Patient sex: M
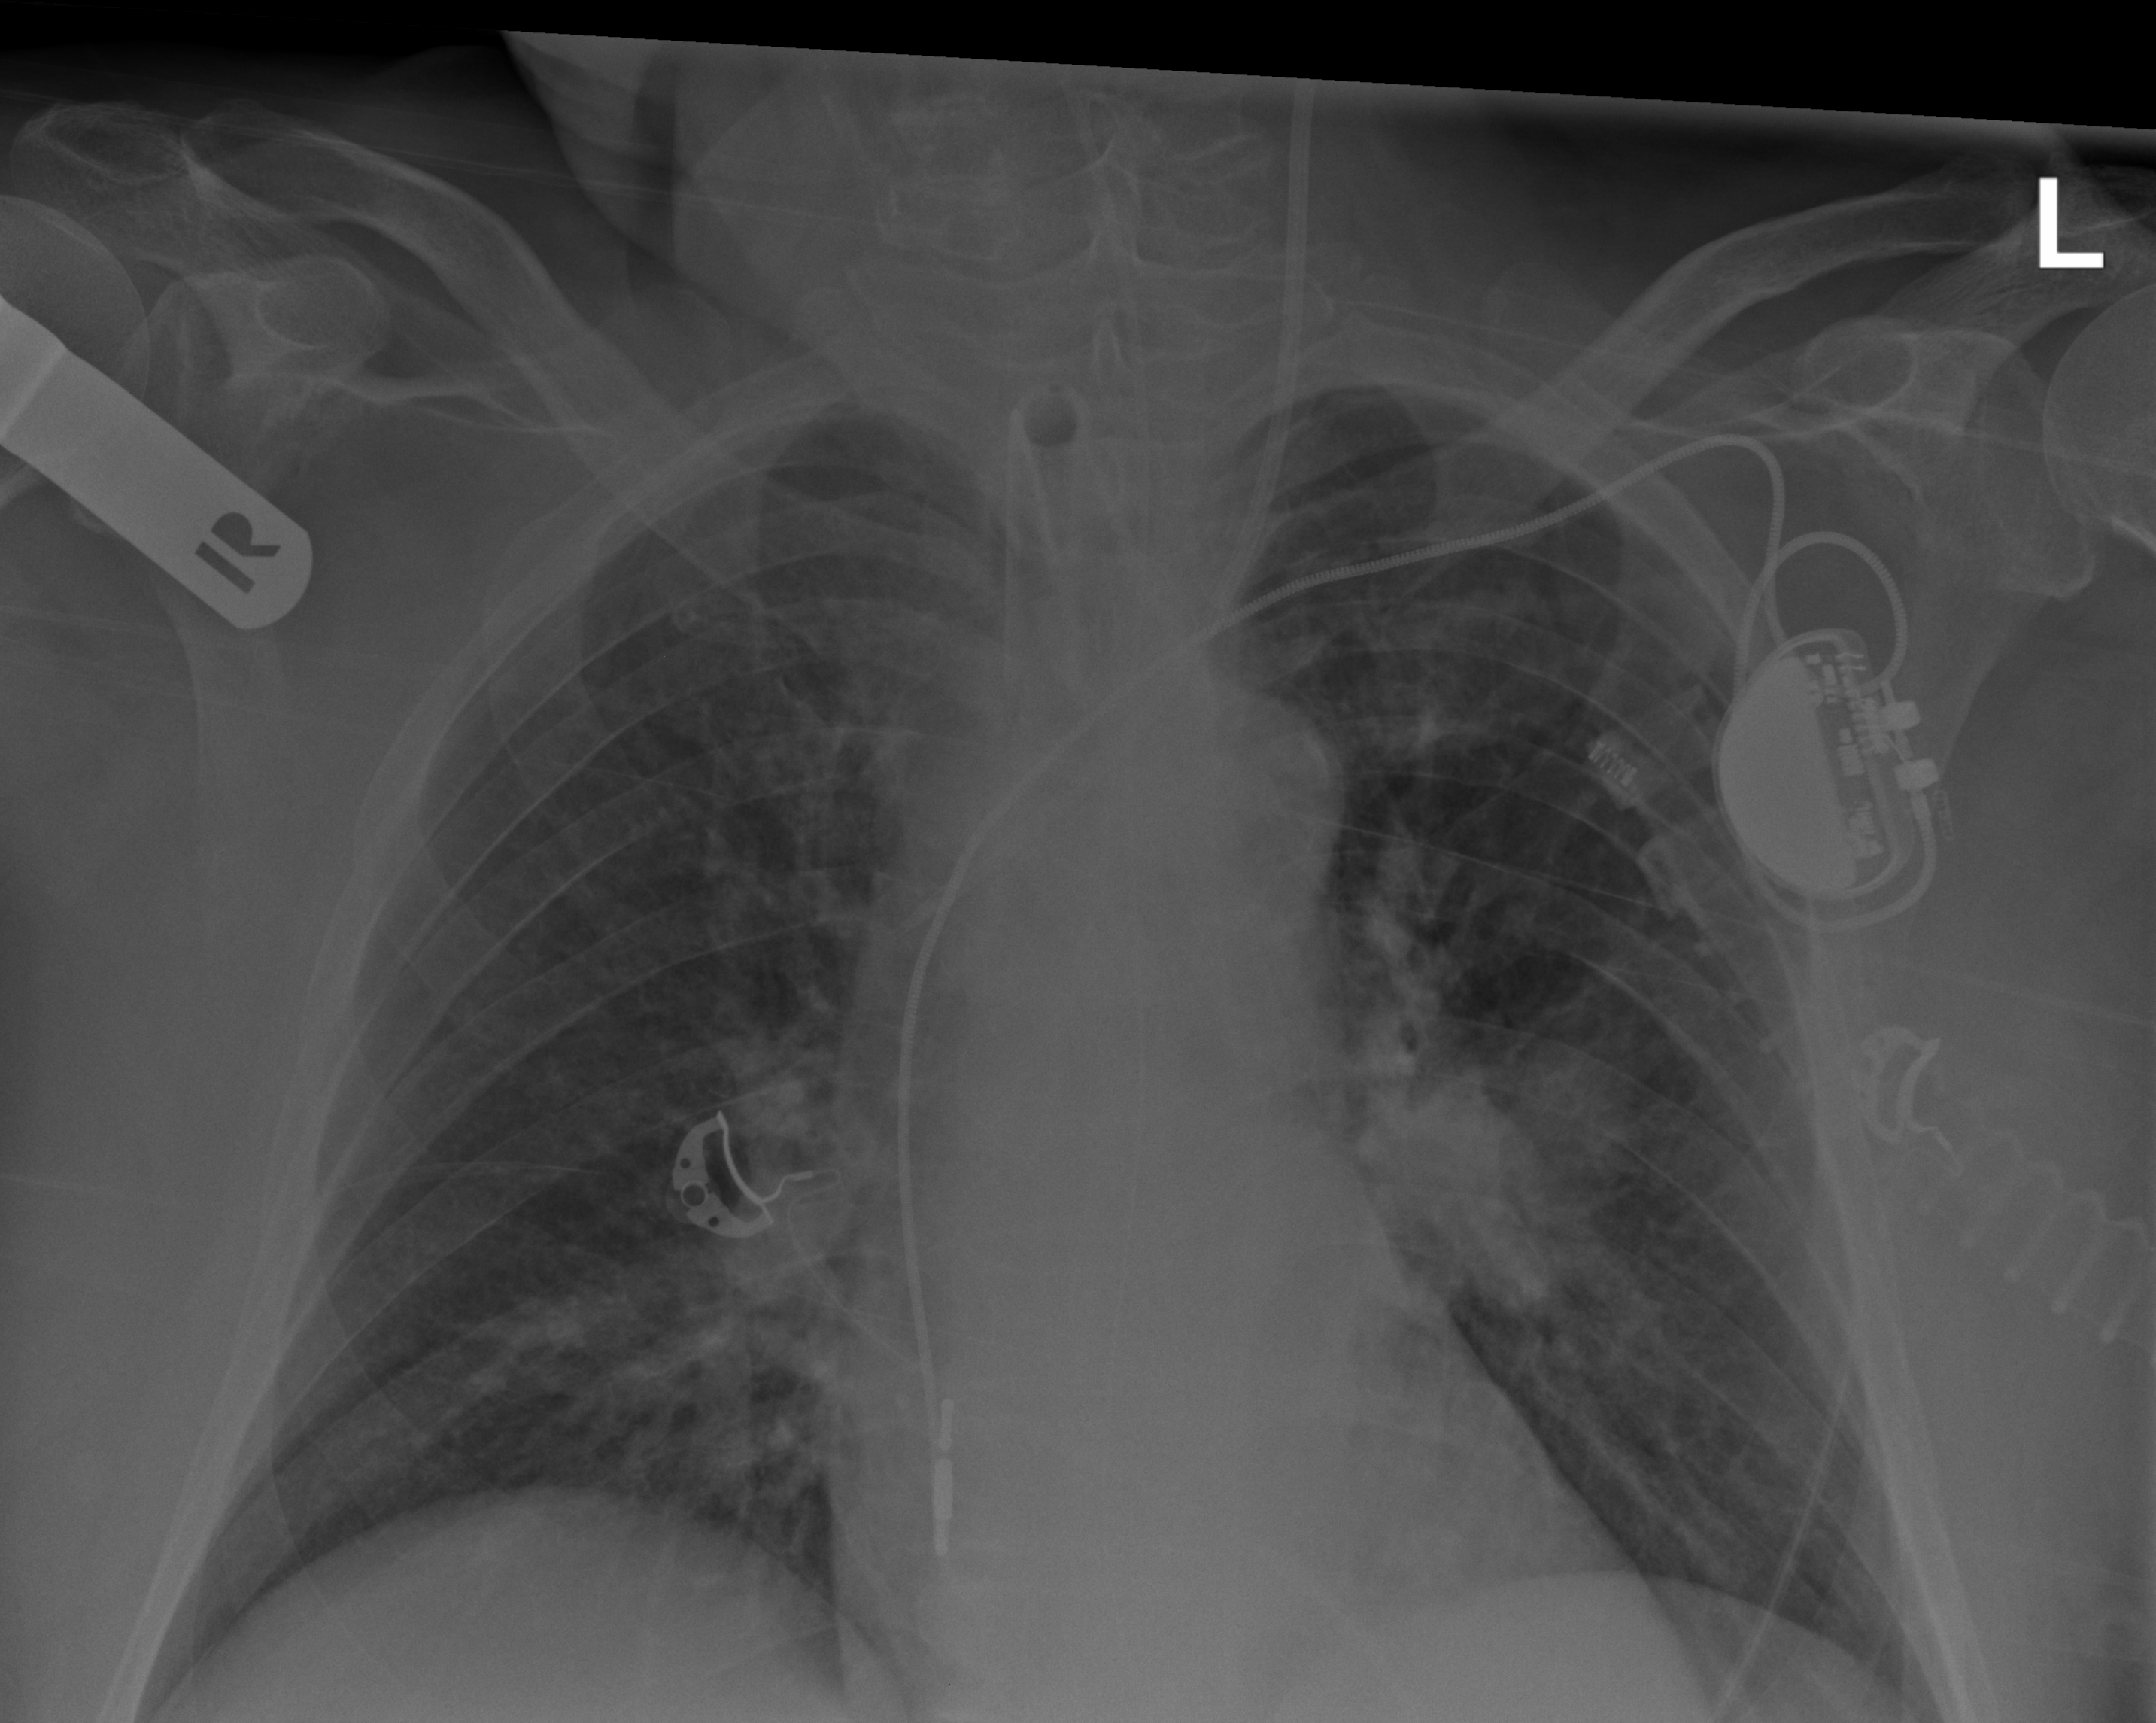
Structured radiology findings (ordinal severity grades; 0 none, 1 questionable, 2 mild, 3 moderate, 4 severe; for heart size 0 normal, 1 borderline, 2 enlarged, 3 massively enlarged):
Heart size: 0
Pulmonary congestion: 2
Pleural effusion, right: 0
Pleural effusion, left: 0
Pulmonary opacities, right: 2
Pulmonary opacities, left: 2
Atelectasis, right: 2
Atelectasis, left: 2